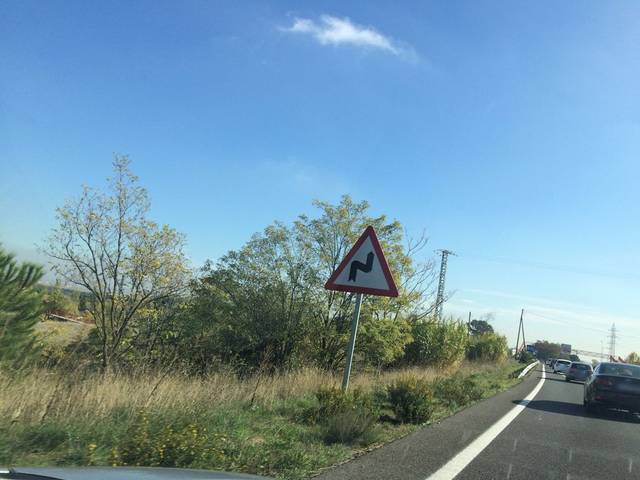
Region: Spain
Coordinates: 40.541, -3.701